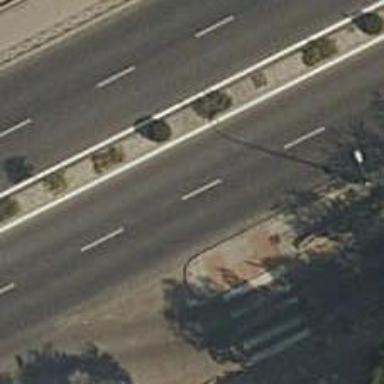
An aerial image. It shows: Road with traffic signals for signaling.